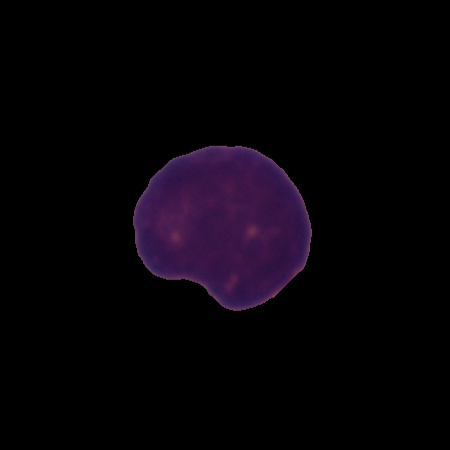
Label: healthy